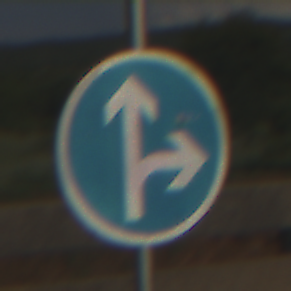
Verkehrszeichen: VorgeschriebeneFahrtrichtungGeradeausOderRechts
Umgebung: Outdoor, RoadRail
Tageszeit: MorningAfternoon
Wetter: PartlyCloudy
Licht: Natural
Jahreszeit: NotSpecified
Kontrast: HighContrast